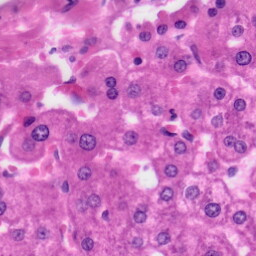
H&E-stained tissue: Liver